Field crop: maize
Growth stage: 2
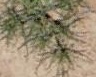
Species: salsola